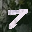
Label: 7